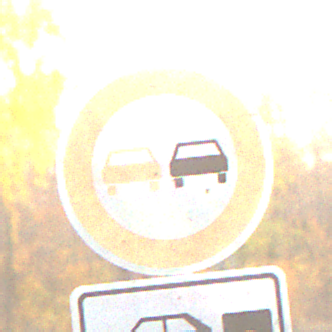
Verkehrszeichen: Ueberholverbot
Zusatzzeichen unten: HinweisDurchSinnbild15
Umgebung: Roofed, Suburban
Tageszeit: SunriseSunset
Wetter: Clear
Licht: Natural
Jahreszeit: NotSpecified
Kontrast: MediumContrast